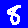
Digit: 8